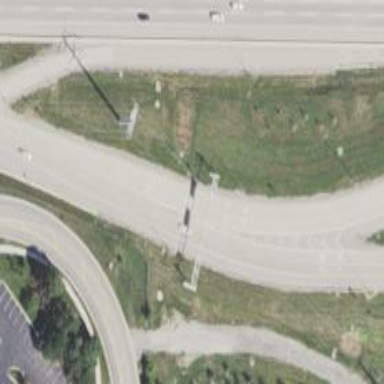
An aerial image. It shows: Toll gantry on the road.